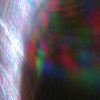
Label: sunburn